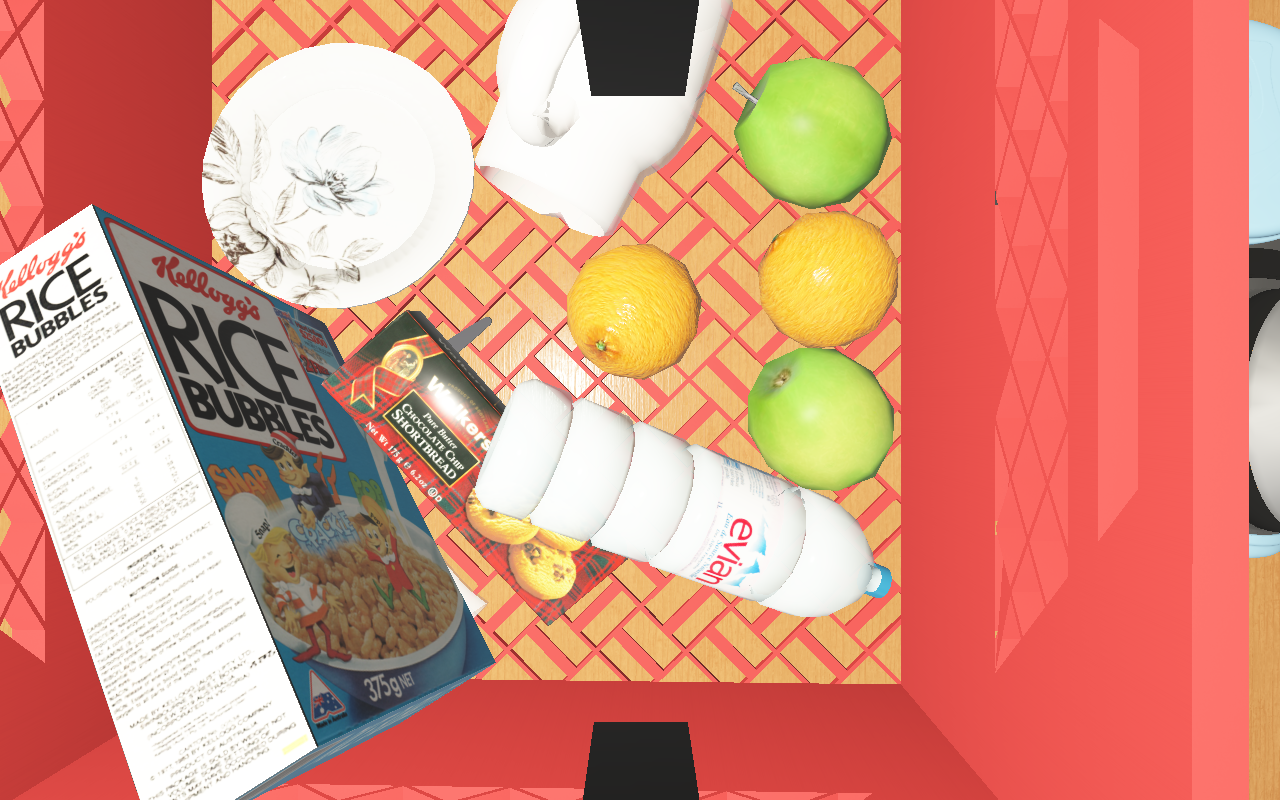
Objects in the scene:
water bottle
apple
apple
orange
plate
cereal box